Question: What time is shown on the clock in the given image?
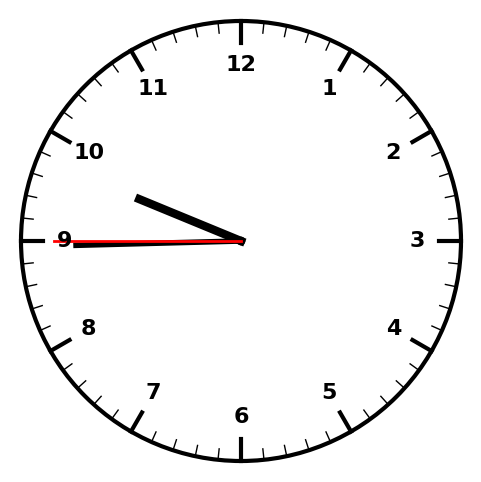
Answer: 09:44:45